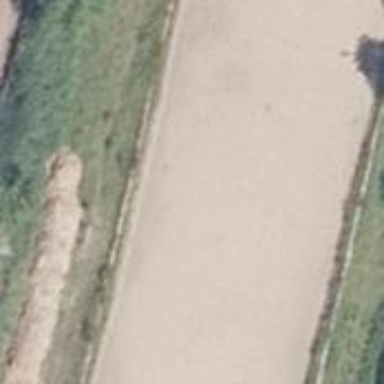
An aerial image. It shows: Equestrian pitch used for leisure and sports activities.